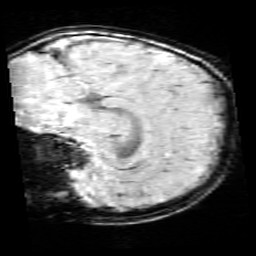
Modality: SWI
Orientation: sagittal
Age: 9
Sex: female
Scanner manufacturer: siemens
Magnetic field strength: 3 T
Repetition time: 0.027 s
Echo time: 0.02 s